Platform: macOS
Application: Arc Browser
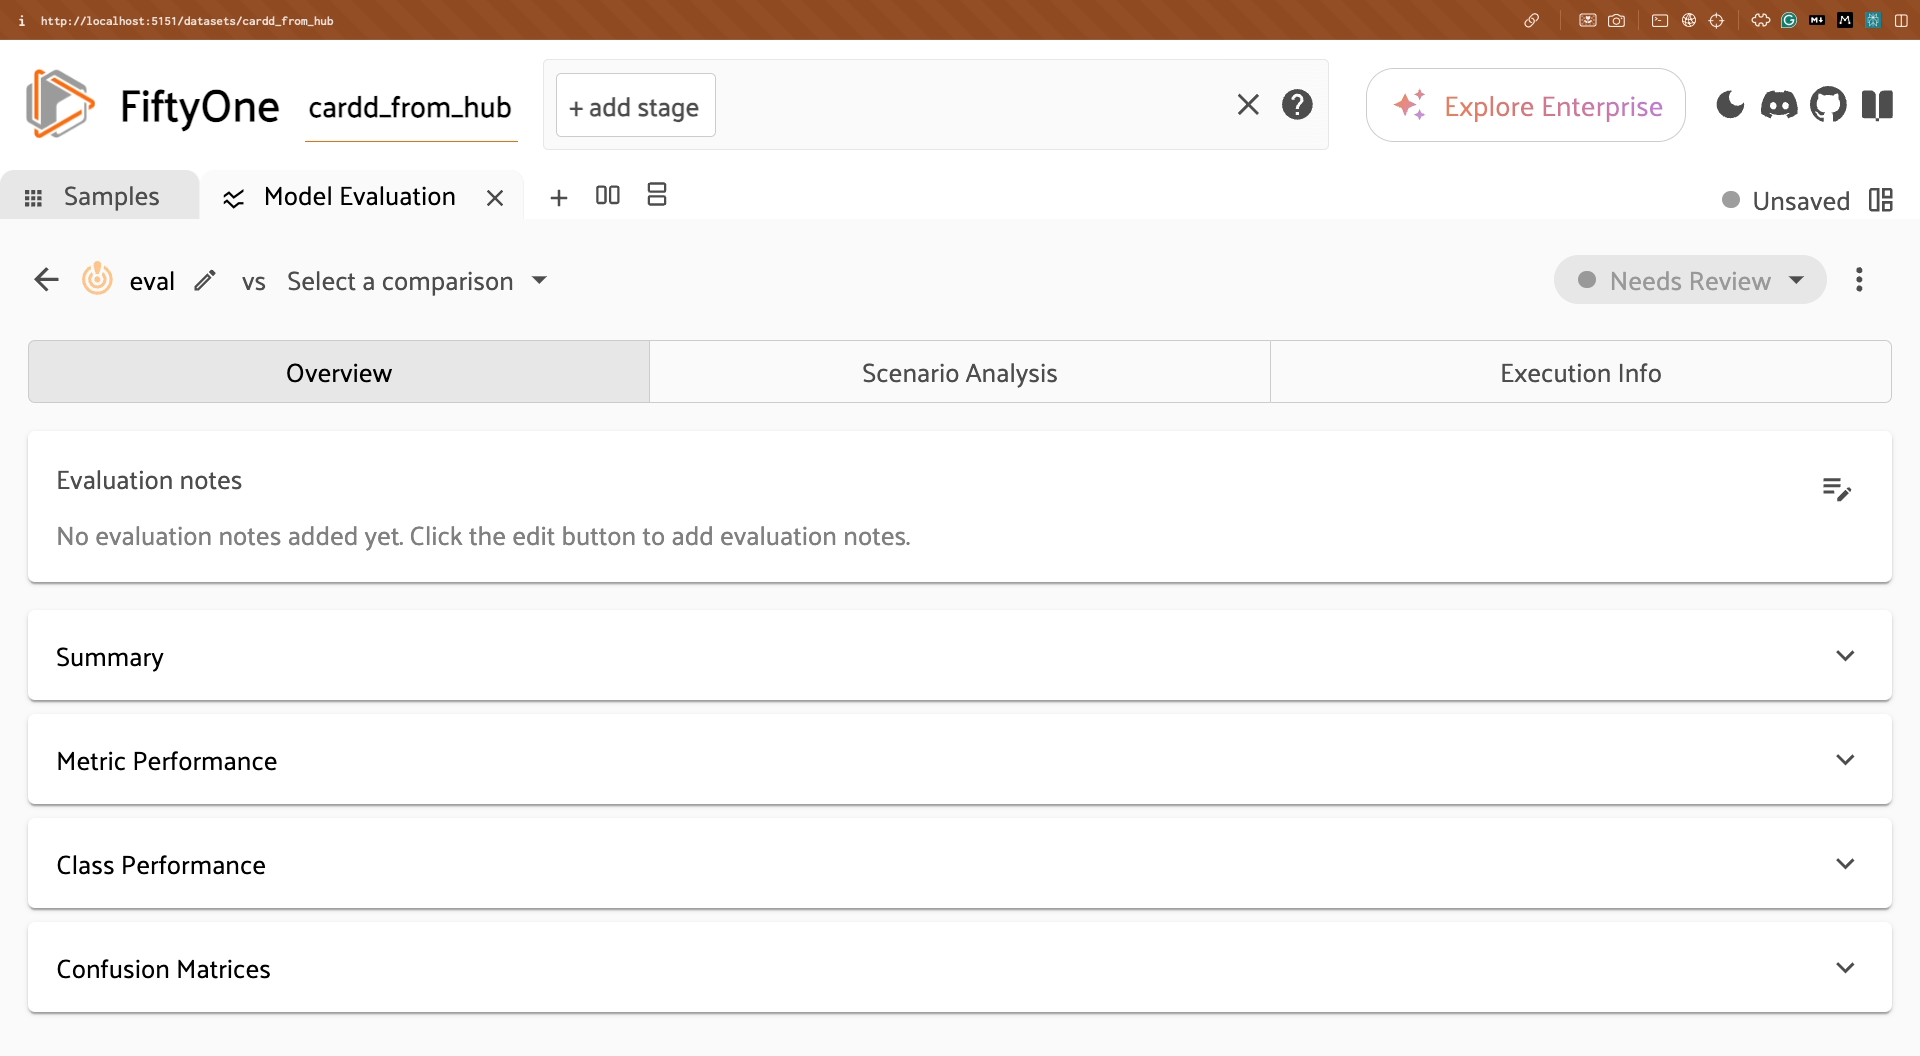
task_description: Expand the Metric performance card in the model evaluation panel
action_type: click
element_info: Menu Item
steps_since_start: 1